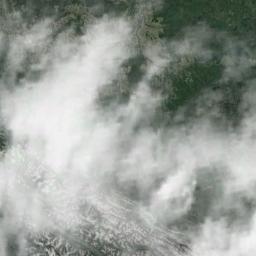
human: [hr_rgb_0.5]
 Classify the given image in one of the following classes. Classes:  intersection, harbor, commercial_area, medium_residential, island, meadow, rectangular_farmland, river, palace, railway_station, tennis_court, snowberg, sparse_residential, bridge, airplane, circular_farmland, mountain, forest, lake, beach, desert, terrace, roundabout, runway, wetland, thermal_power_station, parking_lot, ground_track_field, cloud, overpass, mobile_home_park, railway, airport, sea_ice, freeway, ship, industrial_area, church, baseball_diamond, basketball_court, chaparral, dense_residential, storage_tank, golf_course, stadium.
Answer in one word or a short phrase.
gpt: cloud